Aerial crown-view tile of a tropical tree (Barro Colorado Island, Panama), acquired 20250616:
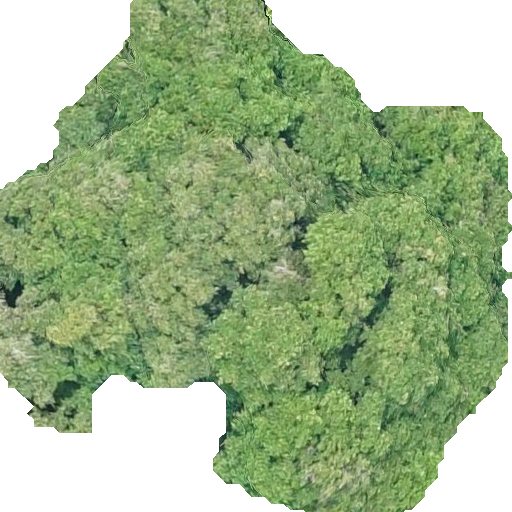
Species: Prioria copaifera
GBIF accepted scientific name: Prioria copaifera
Crown area: 281.015 m²